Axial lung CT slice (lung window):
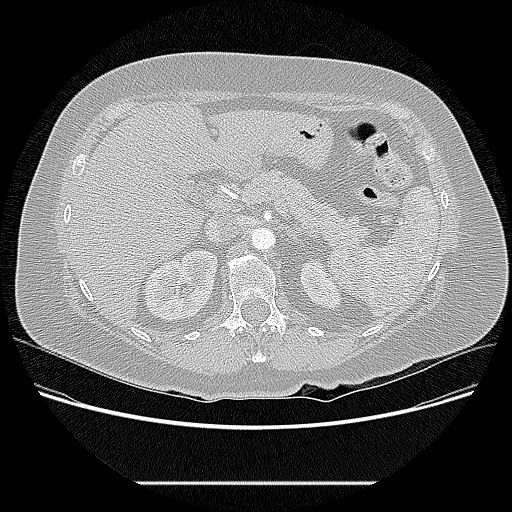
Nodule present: no